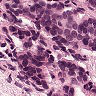
Metastatic tissue present: yes